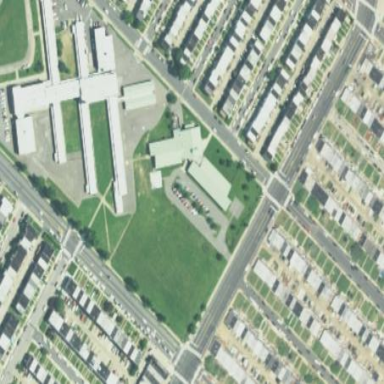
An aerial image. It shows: School.